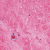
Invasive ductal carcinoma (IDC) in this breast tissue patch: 0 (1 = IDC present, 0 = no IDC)